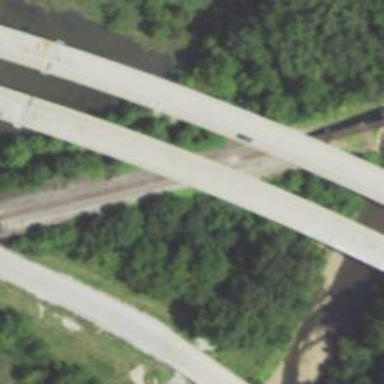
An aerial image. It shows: Bridge over motorway.